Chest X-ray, AP view. Patient: 27 years old, sex F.
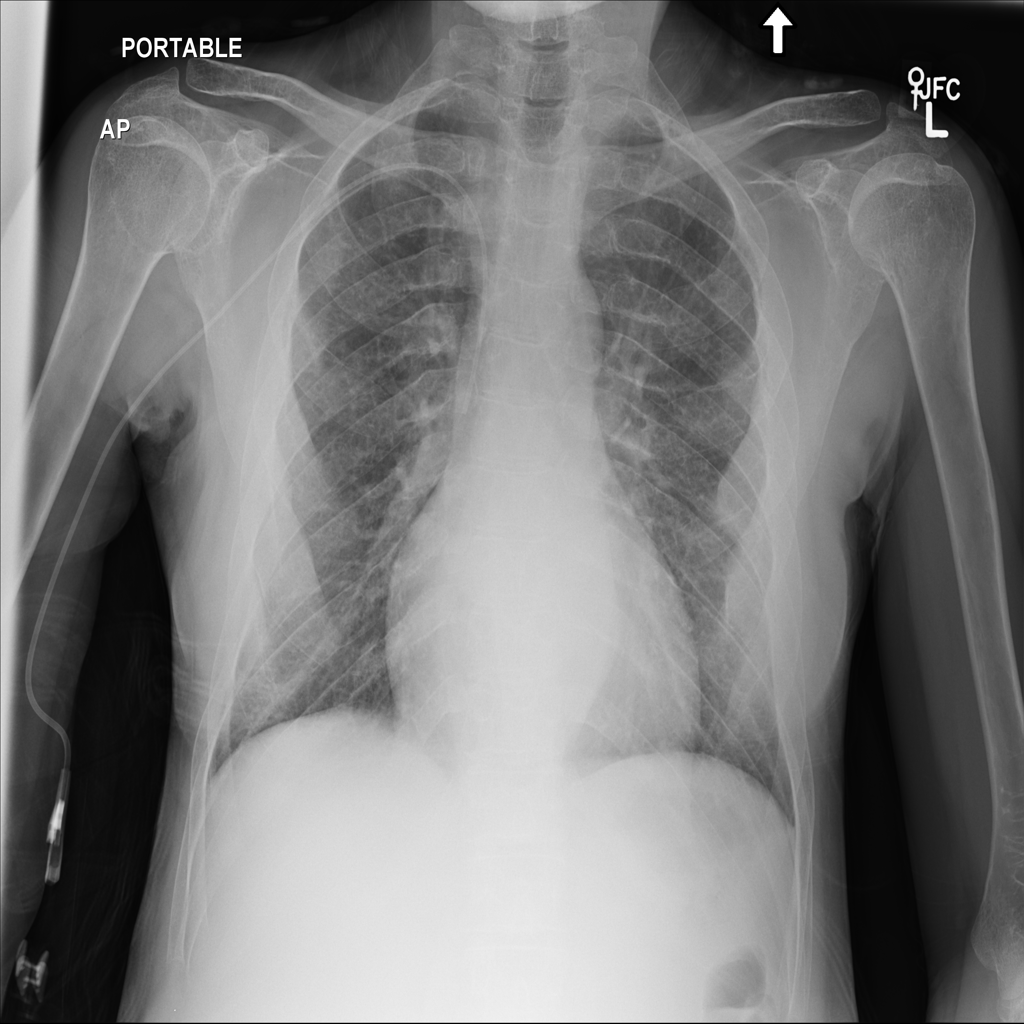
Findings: No Finding